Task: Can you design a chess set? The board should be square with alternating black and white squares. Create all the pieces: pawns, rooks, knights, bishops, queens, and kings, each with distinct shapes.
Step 1369:
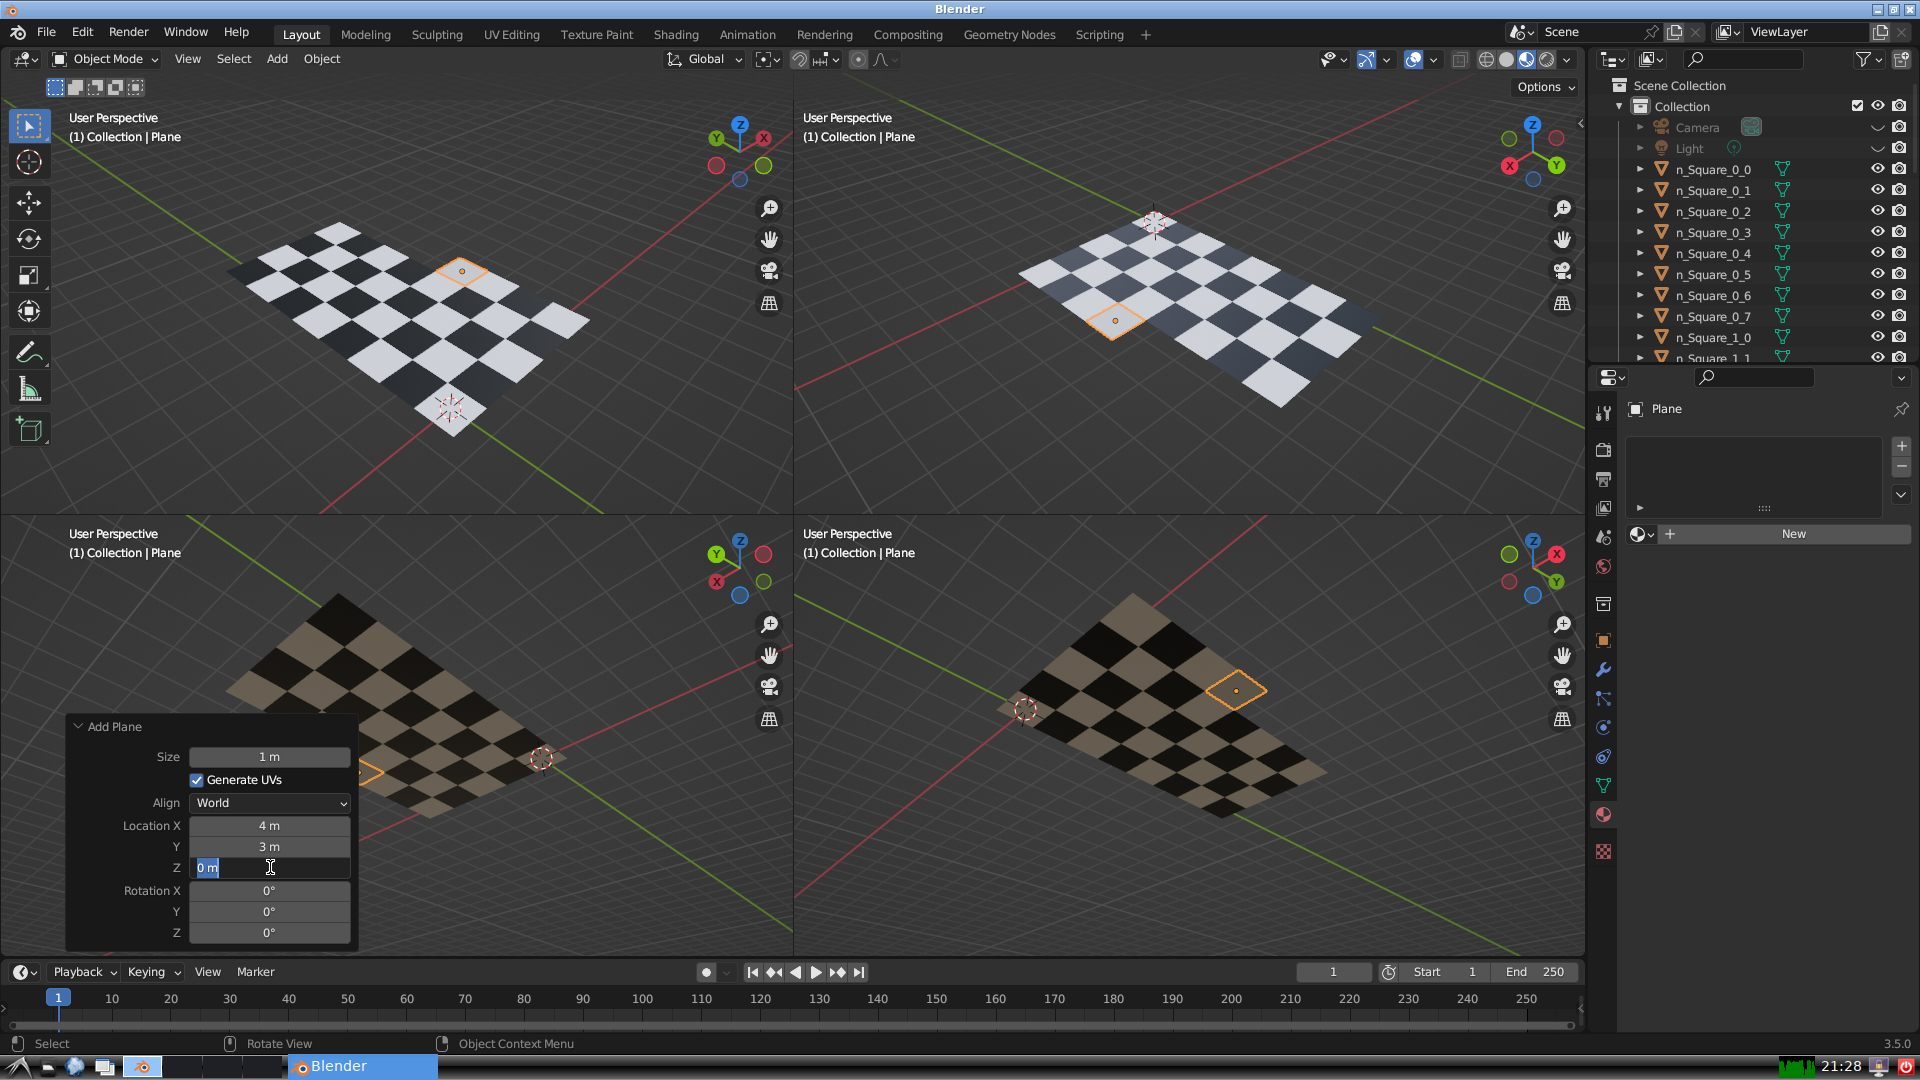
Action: input_text: 0.0